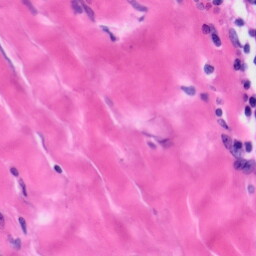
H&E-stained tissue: Tonsil